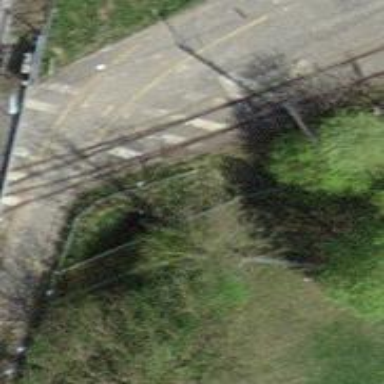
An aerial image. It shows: Crossing for the railway.